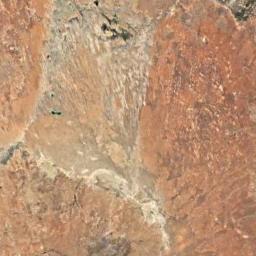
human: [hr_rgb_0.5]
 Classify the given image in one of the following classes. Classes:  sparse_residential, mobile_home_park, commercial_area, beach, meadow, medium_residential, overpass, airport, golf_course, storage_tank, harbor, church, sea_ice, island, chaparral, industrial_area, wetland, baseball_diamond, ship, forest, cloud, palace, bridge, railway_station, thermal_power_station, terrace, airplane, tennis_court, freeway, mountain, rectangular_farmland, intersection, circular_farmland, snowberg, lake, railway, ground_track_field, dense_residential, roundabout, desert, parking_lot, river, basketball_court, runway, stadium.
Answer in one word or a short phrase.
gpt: desert